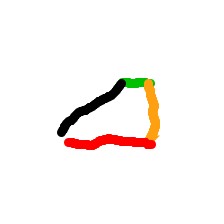
Shape: trapezoid